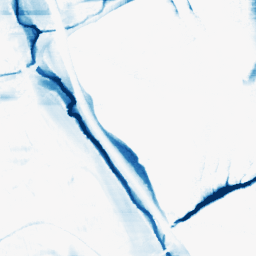
Category: morphological
Decomposition family: morphological_rect
Decomposition parameters: operation: closing
width: 50
height: 10
Upsampling method: sinc_blackman
Upsampling parameters: scale: 4
kernel_size: 16
Upsampling scale: 4